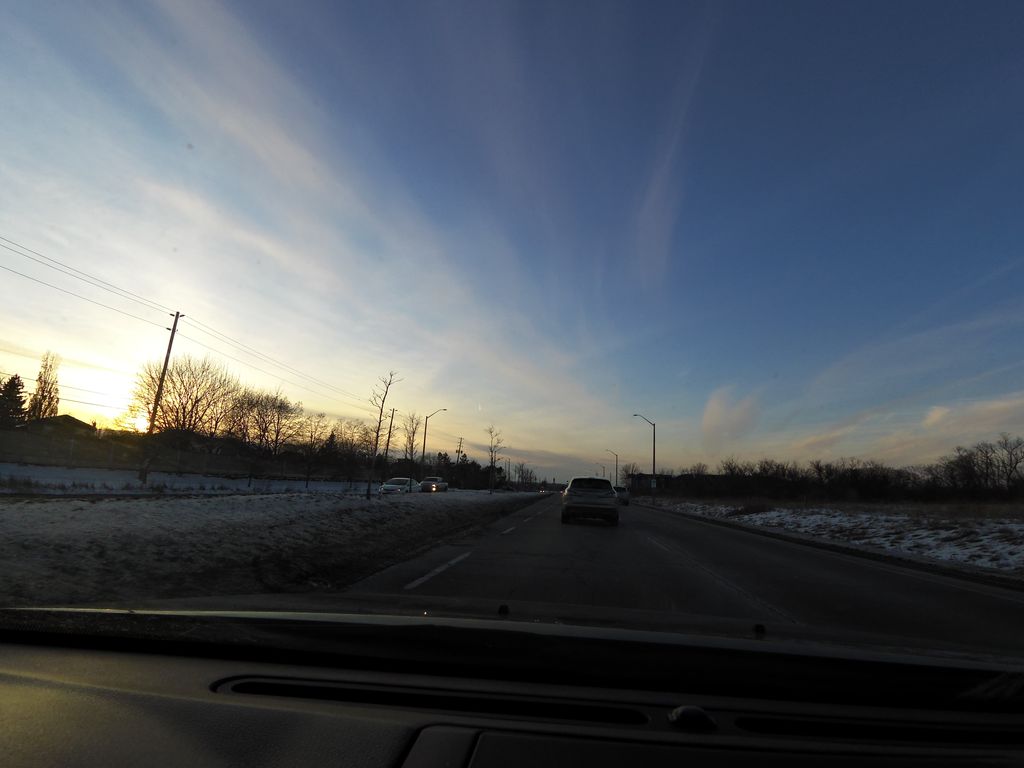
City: hamilton